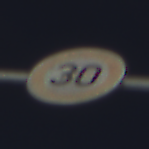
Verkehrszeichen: Geschwindigkeit30
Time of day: Night
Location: Outdoor (Urban)
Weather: PartlyCloudy
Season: NotSpecified
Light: Artificial